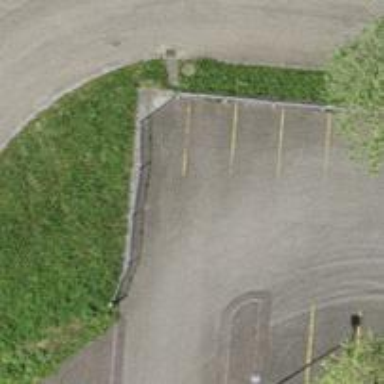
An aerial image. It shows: Road serving as parking aisle.